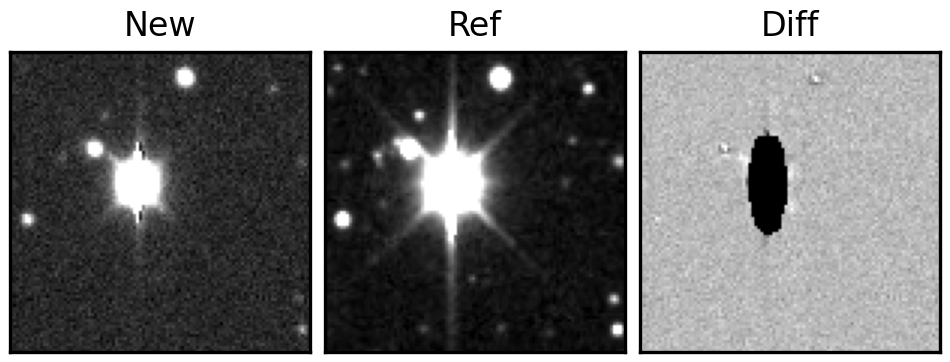
Label: bogus